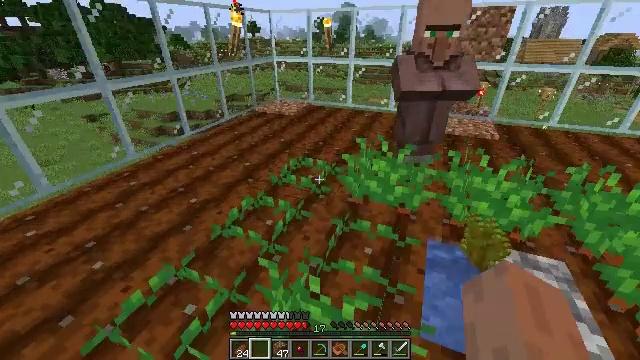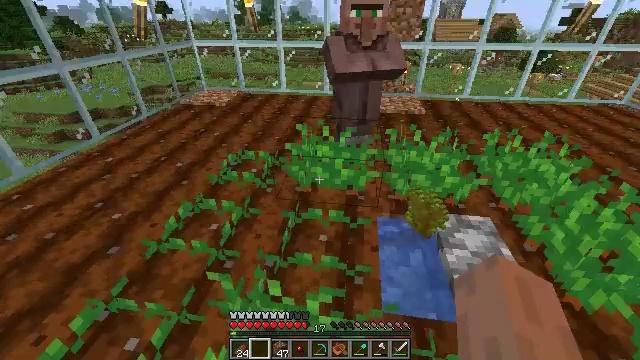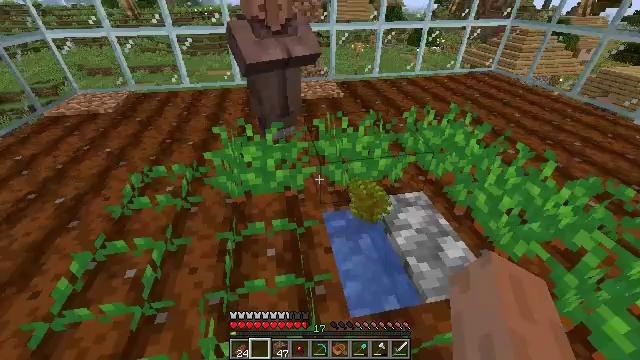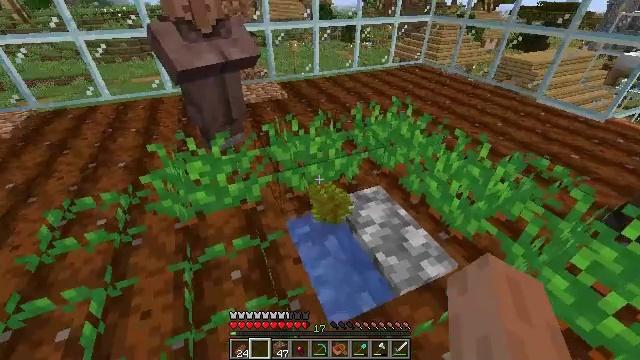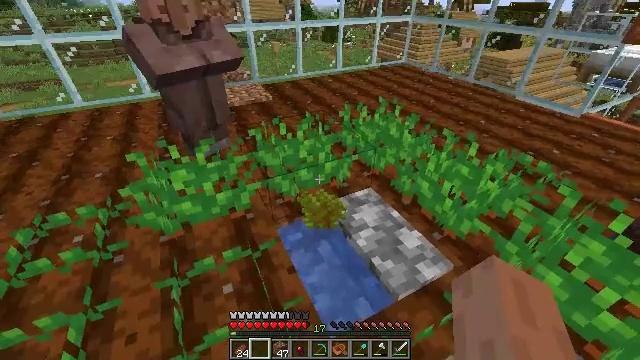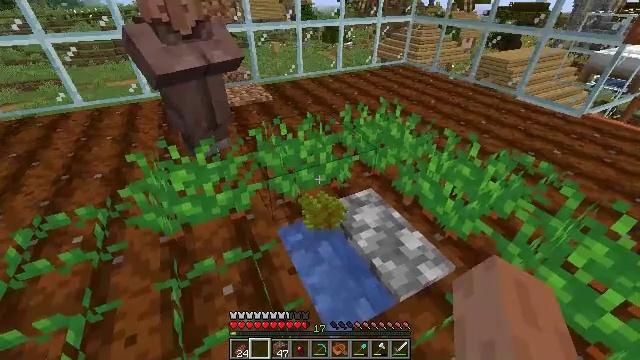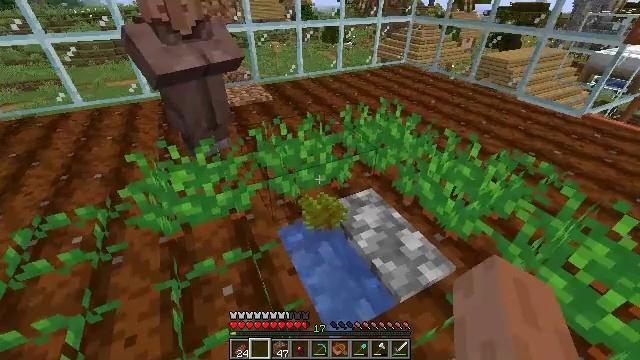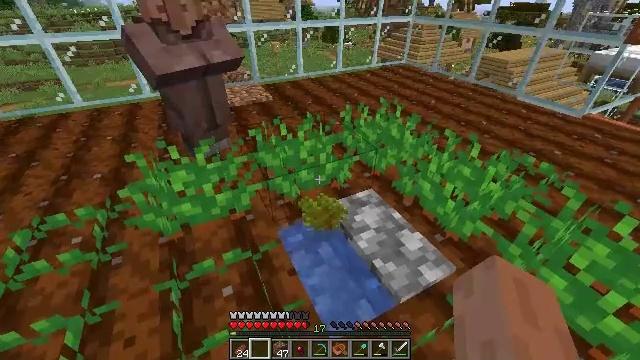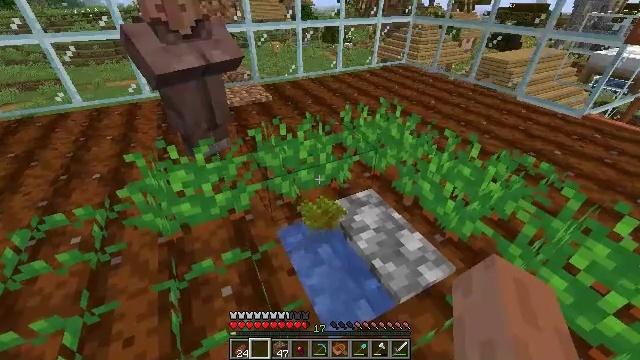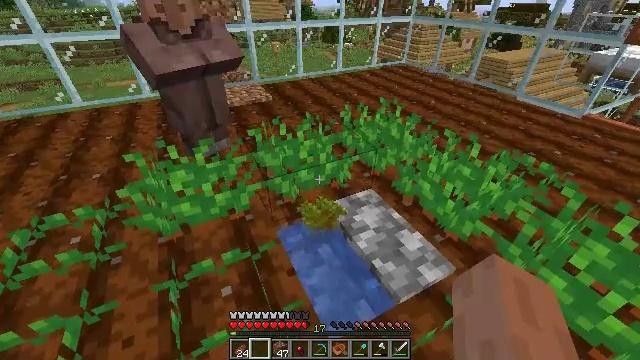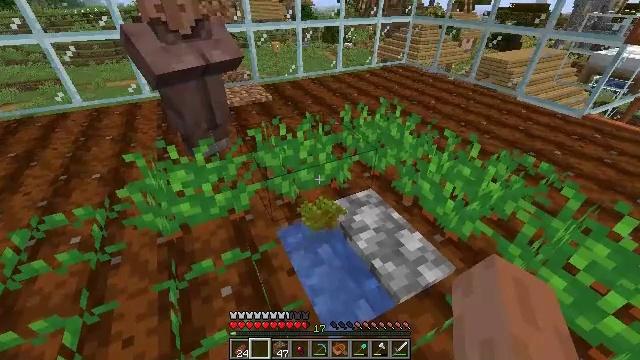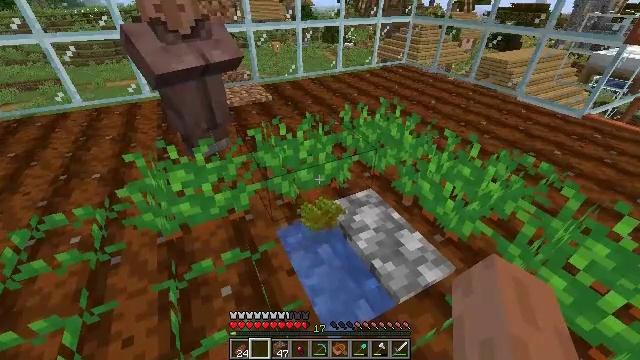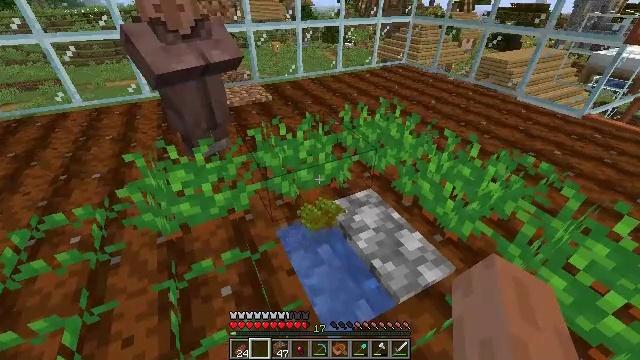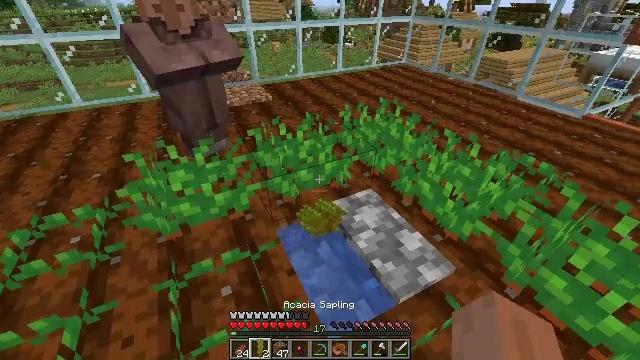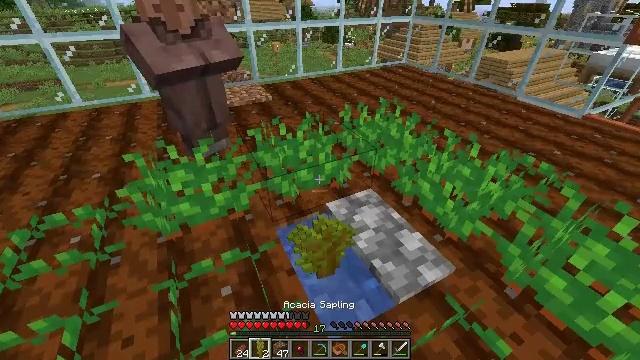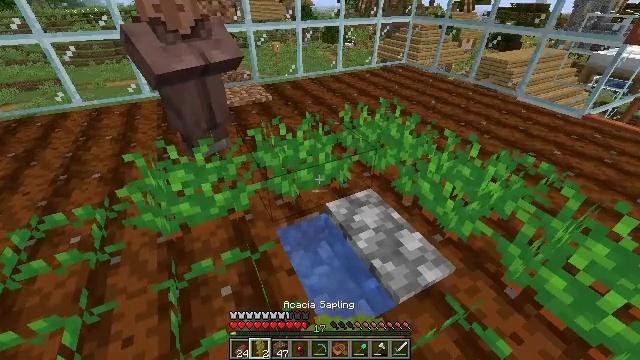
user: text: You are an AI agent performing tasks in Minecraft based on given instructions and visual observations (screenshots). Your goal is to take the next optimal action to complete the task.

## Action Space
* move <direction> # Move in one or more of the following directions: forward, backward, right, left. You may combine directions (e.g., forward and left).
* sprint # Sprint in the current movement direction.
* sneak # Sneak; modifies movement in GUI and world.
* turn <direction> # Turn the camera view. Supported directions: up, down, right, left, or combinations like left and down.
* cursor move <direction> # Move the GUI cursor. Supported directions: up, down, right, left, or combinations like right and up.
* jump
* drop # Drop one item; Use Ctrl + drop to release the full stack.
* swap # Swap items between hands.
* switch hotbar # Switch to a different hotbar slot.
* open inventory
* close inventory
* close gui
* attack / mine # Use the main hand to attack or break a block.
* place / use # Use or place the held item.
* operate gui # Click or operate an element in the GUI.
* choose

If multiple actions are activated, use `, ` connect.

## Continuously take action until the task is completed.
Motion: motion action
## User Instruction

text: Drop an acacia sapling.
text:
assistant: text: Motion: move forward, turn right and down
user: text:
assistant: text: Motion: turn right and down
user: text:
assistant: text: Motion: turn right
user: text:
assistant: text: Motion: turn right
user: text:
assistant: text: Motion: no_op
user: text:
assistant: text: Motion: no_op
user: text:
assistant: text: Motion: no_op
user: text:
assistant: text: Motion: no_op
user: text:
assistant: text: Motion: no_op
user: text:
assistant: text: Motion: no_op
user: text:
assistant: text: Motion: no_op
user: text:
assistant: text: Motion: no_op
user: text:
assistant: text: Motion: no_op
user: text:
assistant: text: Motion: no_op
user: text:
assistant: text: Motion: no_op
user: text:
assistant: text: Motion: no_op
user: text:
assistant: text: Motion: no_op
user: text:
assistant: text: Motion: move forward, turn left and down
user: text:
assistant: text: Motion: move forward
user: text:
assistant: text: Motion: no_op
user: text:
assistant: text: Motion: no_op
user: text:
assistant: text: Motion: turn left
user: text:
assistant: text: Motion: turn left
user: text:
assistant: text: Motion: turn left and up
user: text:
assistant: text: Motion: move left, turn left and up
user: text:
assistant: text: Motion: move left, turn left and up
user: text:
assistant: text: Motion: move left, turn right and up
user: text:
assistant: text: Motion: move left, turn right and up
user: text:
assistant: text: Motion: move left, turn right and up
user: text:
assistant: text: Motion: move left, turn right